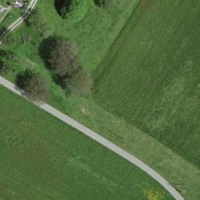
EUNIS habitat code: 52
Species observed at this site:
Milvus milvus
Fagopyrum esculentum
Datura stramonium